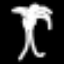
Label: palm tree